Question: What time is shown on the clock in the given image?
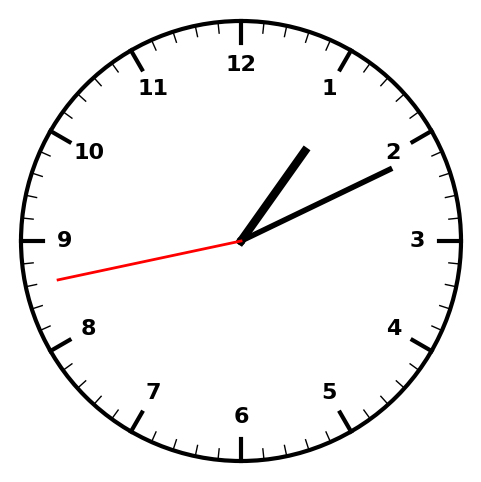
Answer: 01:10:43